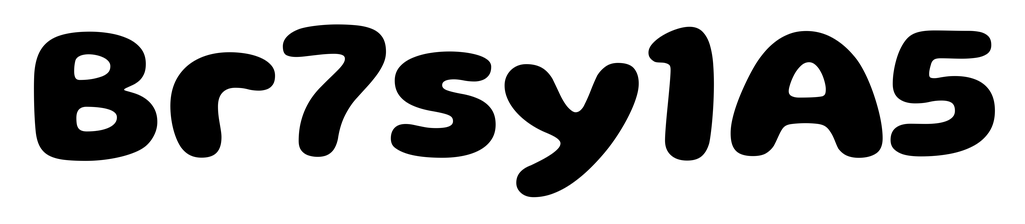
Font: Gluten_Bold